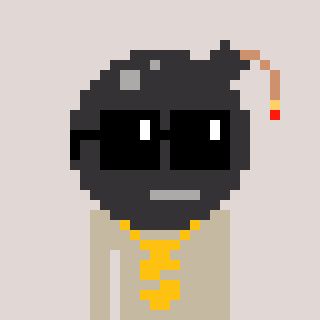
a pixel art character with square black sunglasses, a bomb-shaped head and a bege-colored body on a warm background